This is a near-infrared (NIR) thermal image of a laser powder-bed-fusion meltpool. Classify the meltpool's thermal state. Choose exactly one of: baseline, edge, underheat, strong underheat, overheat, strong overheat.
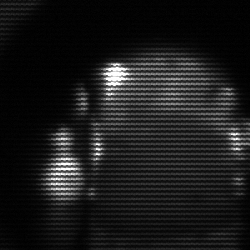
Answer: baseline